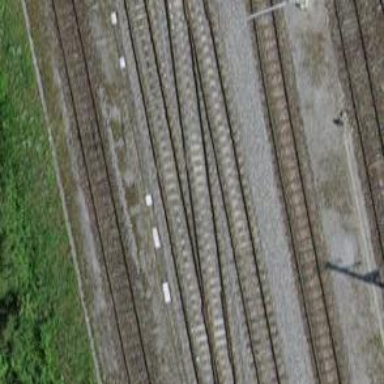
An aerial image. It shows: Rail siding with electrified contact lines.